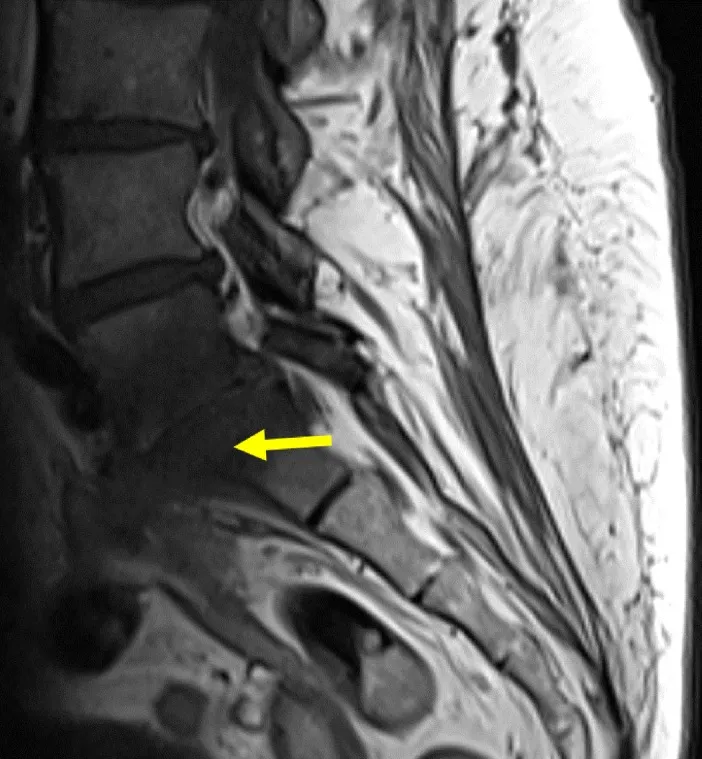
Sagittal contrast MRI in T1 weighting: A medullar bone oedema is seen on either side of the L5-S1 disk. Small collections surround L5-S1 with the largest being 20mm in diameter located on the left psoas muscle with a wall that was intensified by the contrast. This abscess extends posteriorly to the anterior peridural space, the lumbar vertebral bodies, and the last thoracic vertebra.
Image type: radiology (mri)